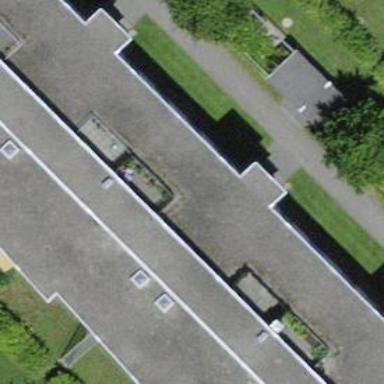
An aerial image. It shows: Image showing building with apartments.